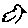
Label: bird